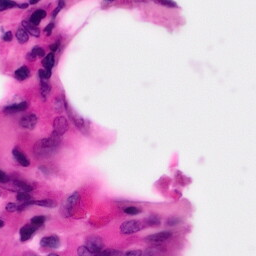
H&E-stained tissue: Pancreatic